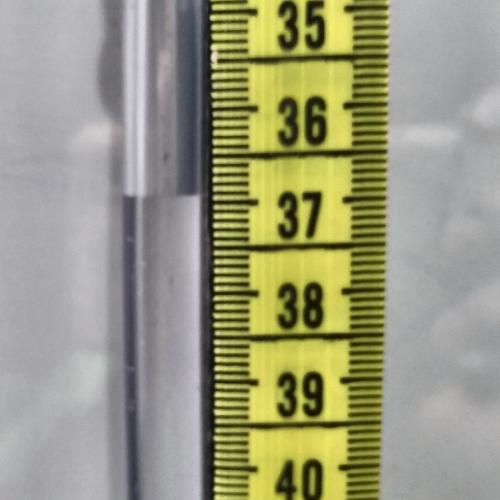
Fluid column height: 36.9 cm